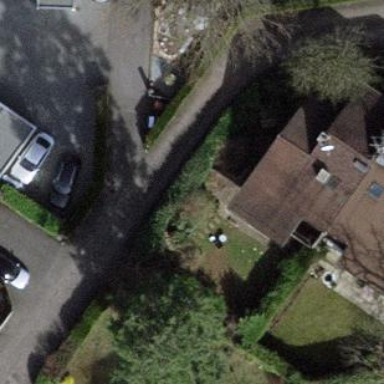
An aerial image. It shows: Garden enclosed by fence.